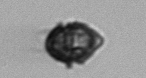
Label: Kryptoperidinium_triquetrum